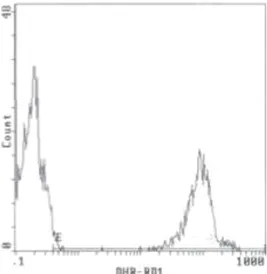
Flow cytometry plots from the dihydrorhodamine assay. , in 2018, 6% of neutrophils had normal oxidative activity.
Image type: pathology (immunostaining)